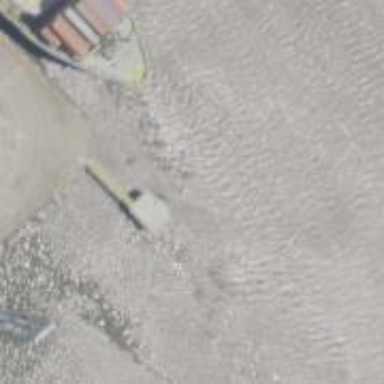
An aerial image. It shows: Man-made pier.